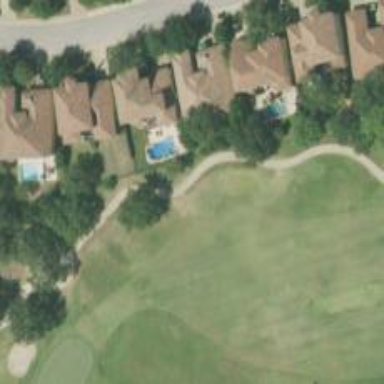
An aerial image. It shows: Path for golf carts.